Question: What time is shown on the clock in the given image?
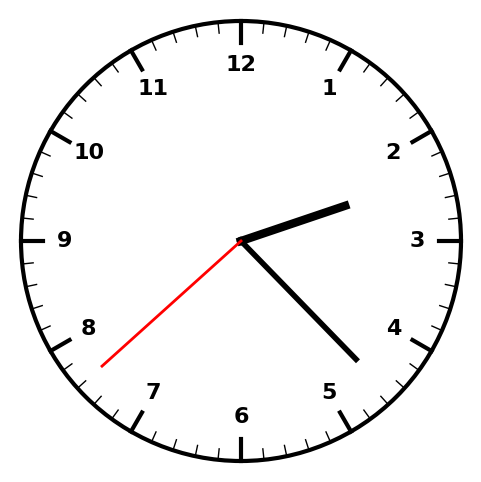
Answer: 02:22:38